Question: I've got a series of "pipelined" components that all communicate through ActiveMQ message queues. Each component uses Camel to treat each of these queues as an Endpoint. Each component uses the same basic pattern:

Where each component consumes messages off of an input queue, processes the message(s), and then places 1+ messages on an outbound/output queue. The "output" queue then becomes the "input" queue for the next component in the chain. Pretty basic.
I am now trying to roll up my sleeves and provide unit testing for each component using the 'MockEndpoints' provided by Camel's test API. I have been pouring over the javadocs and the few examples on Camel's website, but am having difficulty connecting all the dots.
It seems to me that, for each component, a portion of my unit testing is going to want to accomplish the following three things:
- - -
I I need to create 'MockEndpoints' for each queue like so:
'''
@EndpointInject(uri = "mock:inputQueue")
protected MockEndpoint intputQueue;
@EndpointInject(uri = "mock:outputQueue")
protected MockEndpoint outputQueue;
'''
So now, in my JUnit test methods, I can set up expectations and interact with these endpoints:
'''
@Test
public final void processMethodShouldSendToOutputQueue()
{
Component comp = new Component();
comp.process();
outputQueue.assertIsSatisfied();
}
'''
I'm just not understanding how to wire everything up correctly:
- 'comp''inputQueue''outputQueue'- 'MockEndpoint''assertIsSatisfied()'
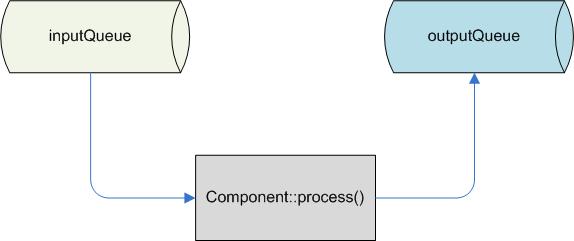
Answer: Adam, there are several ways to do this.
For <URL> components, blackbox test them separately from any Camel context/routing to focus on business logic.
If you want to do end-to-end testing of the routes, consider using one of these approaches to validate that each step in the route is satisfied.
- <URL>
I prefer AdviceWith because its very flexible and leverages the familiar MockEndpoints. For a complete example of this, see <URL>
In short, you will create a unit test to inject MockEndpoints into your route and then validate against them as usual...
'''
context.getRouteDefinition("myRouteId").adviceWith(context, new AdviceWithRouteBuilder() {
@Override
public void configure() throws Exception {
// mock all endpoints
mockEndpoints();
}
});
getMockEndpoint("mock:direct:start").expectedBodiesReceived("Hello World");
template.sendBody("direct:start", "Hello World");
'''